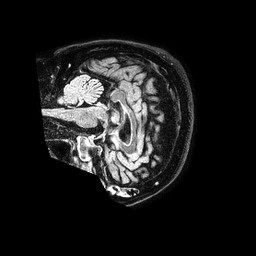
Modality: FLAIR
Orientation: sagittal
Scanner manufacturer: philips
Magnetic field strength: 1.5 T
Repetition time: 4.8 s
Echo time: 0.3 s